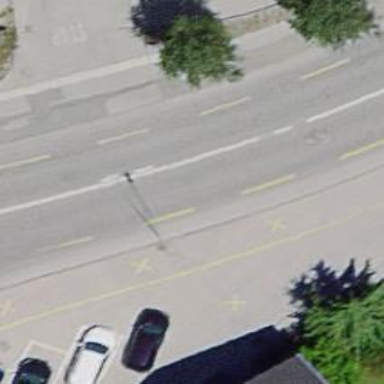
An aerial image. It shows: Marked crossing with pedestrian island.